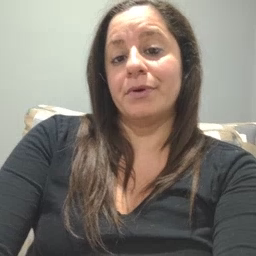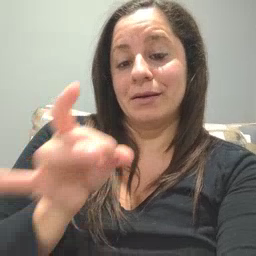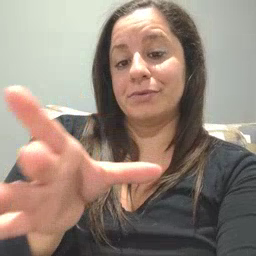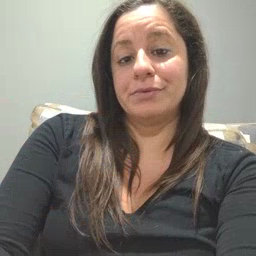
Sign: hate